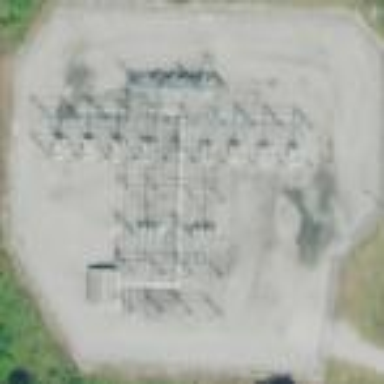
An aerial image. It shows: Distribution power substation secured by fence.